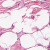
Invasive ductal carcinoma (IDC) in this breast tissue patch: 0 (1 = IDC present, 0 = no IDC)